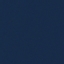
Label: SeaLake